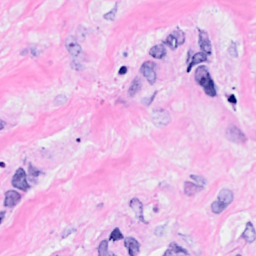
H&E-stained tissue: Breast